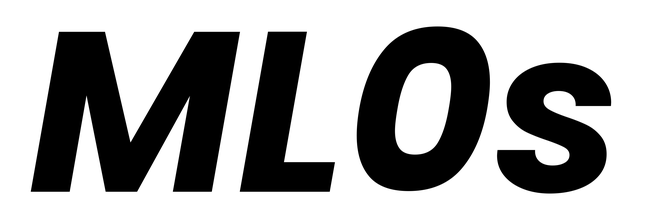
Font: Poppins-BoldItalic